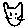
Label: cat